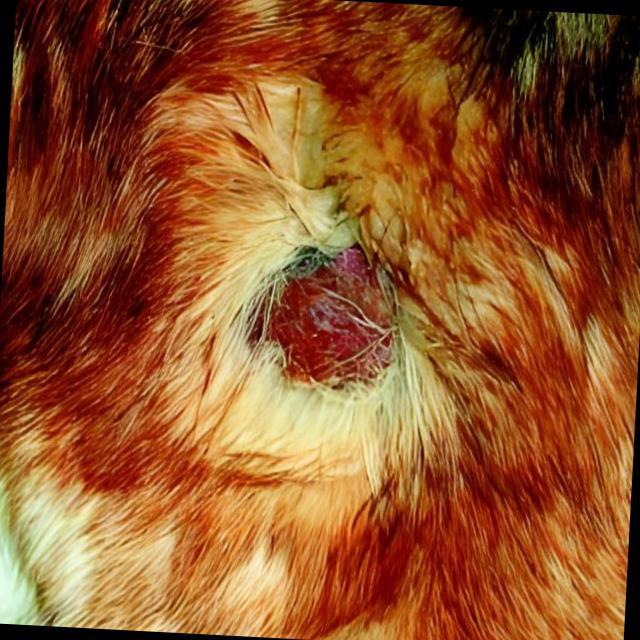
Canine dermatitis — inflammation of the skin presenting with erythema, pruritus, papules, and excoriation. May be allergic, contact, or atopic in origin.